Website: apple
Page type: billing-address
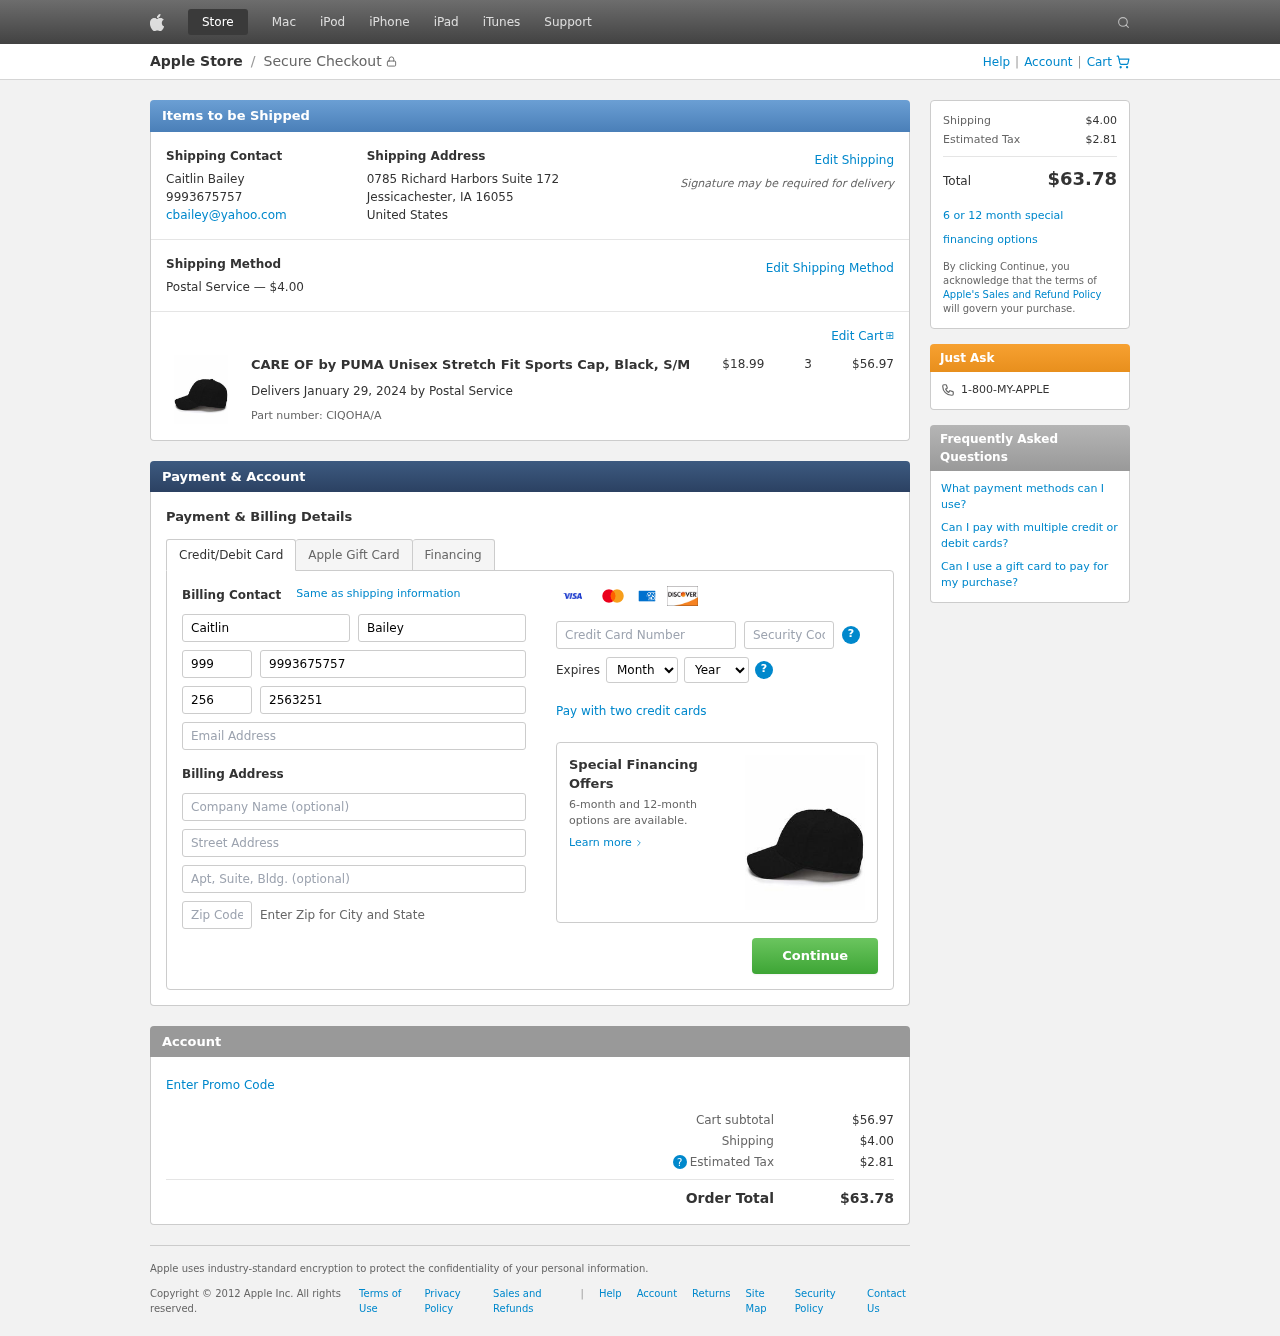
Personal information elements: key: PII_CARD_CVV
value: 211
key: PII_CARD_EXPIRY_MONTH
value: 04
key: PII_CARD_EXPIRY_YEAR
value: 30
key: PII_CARD_NUMBER
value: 4377 8418 6431 1307
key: PII_CITY_STATE_ZIP
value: Jessicachester, IA 16055
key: PII_COMPANY
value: Perez Ltd
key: PII_COUNTRY
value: United States
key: PII_EMAIL
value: cbailey@yahoo.com
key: PII_FIRSTNAME
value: Caitlin
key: PII_FULLNAME
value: Caitlin Bailey
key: PII_LASTNAME
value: Bailey
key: PII_PHONE
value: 9993675757
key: PII_PHONE_ALT
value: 2563251100
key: PII_PHONE_ALT_AREA
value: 256
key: PII_PHONE_AREA
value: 999
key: PII_STREET
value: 0785 Richard Harbors Suite 172
Product elements: key: PRODUCT1_NAME
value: CARE OF by PUMA Unisex Stretch Fit Sports Cap, Black, S/M
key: PRODUCT1_PRICE
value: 18.99
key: PRODUCT1_QUANTITY
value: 3
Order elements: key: ORDER_SHIPPING_COST
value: $4.00
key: ORDER_SUBTOTAL
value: $56.97
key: ORDER_DELIVERY_DATE
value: January 29, 2024
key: ORDER_PART_NUMBER
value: CIQOHA/A
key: ORDER_TAX
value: $2.81
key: ORDER_TOTAL
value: $63.78